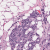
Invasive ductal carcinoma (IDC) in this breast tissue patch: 1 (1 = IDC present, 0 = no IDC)